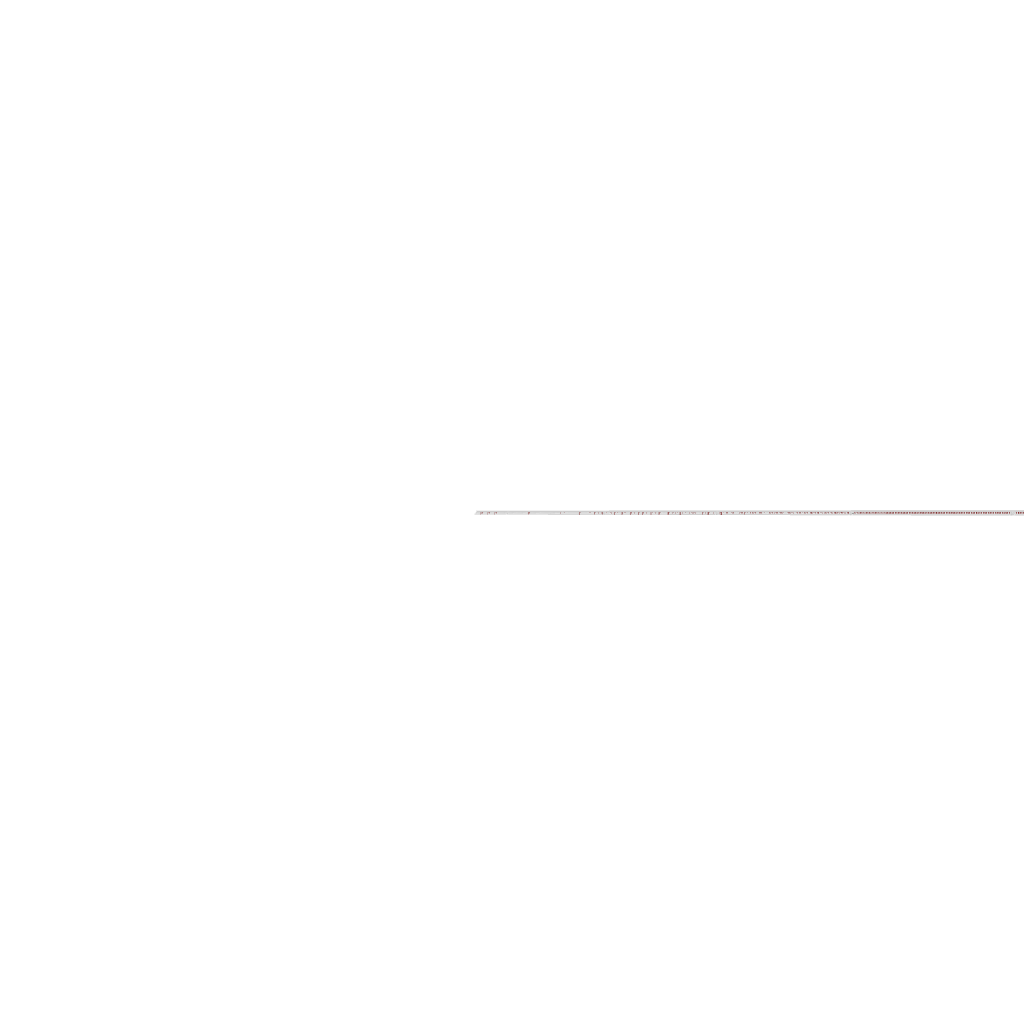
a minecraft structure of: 1000x11 Lava Tunnel  bad low quality